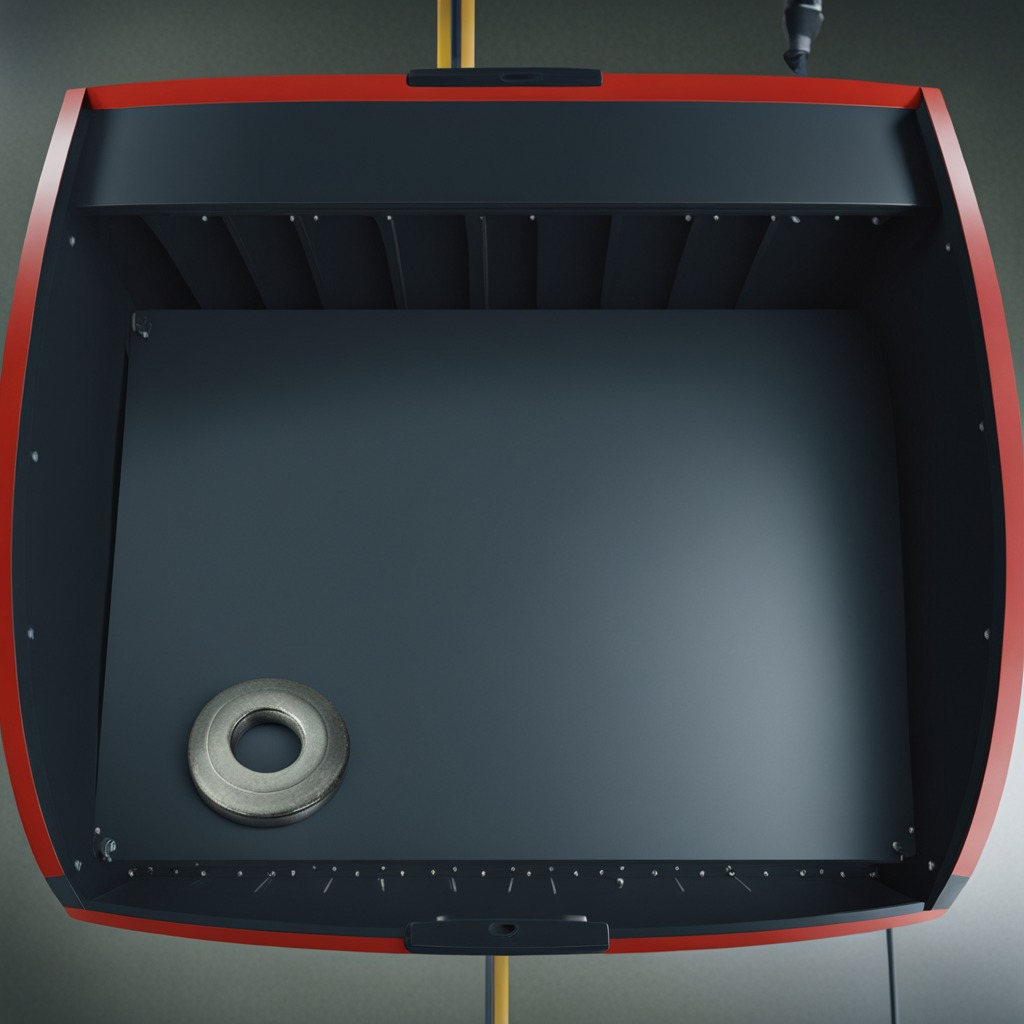
A flat metal washer is lying on the toolbox surface in an airplane hangar workshop.